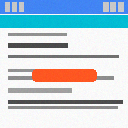
Screen state: on